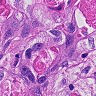
Metastatic tissue present: yes